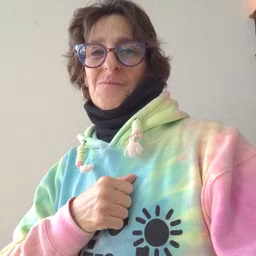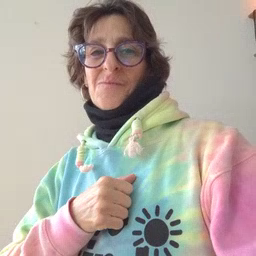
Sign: old